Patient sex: M
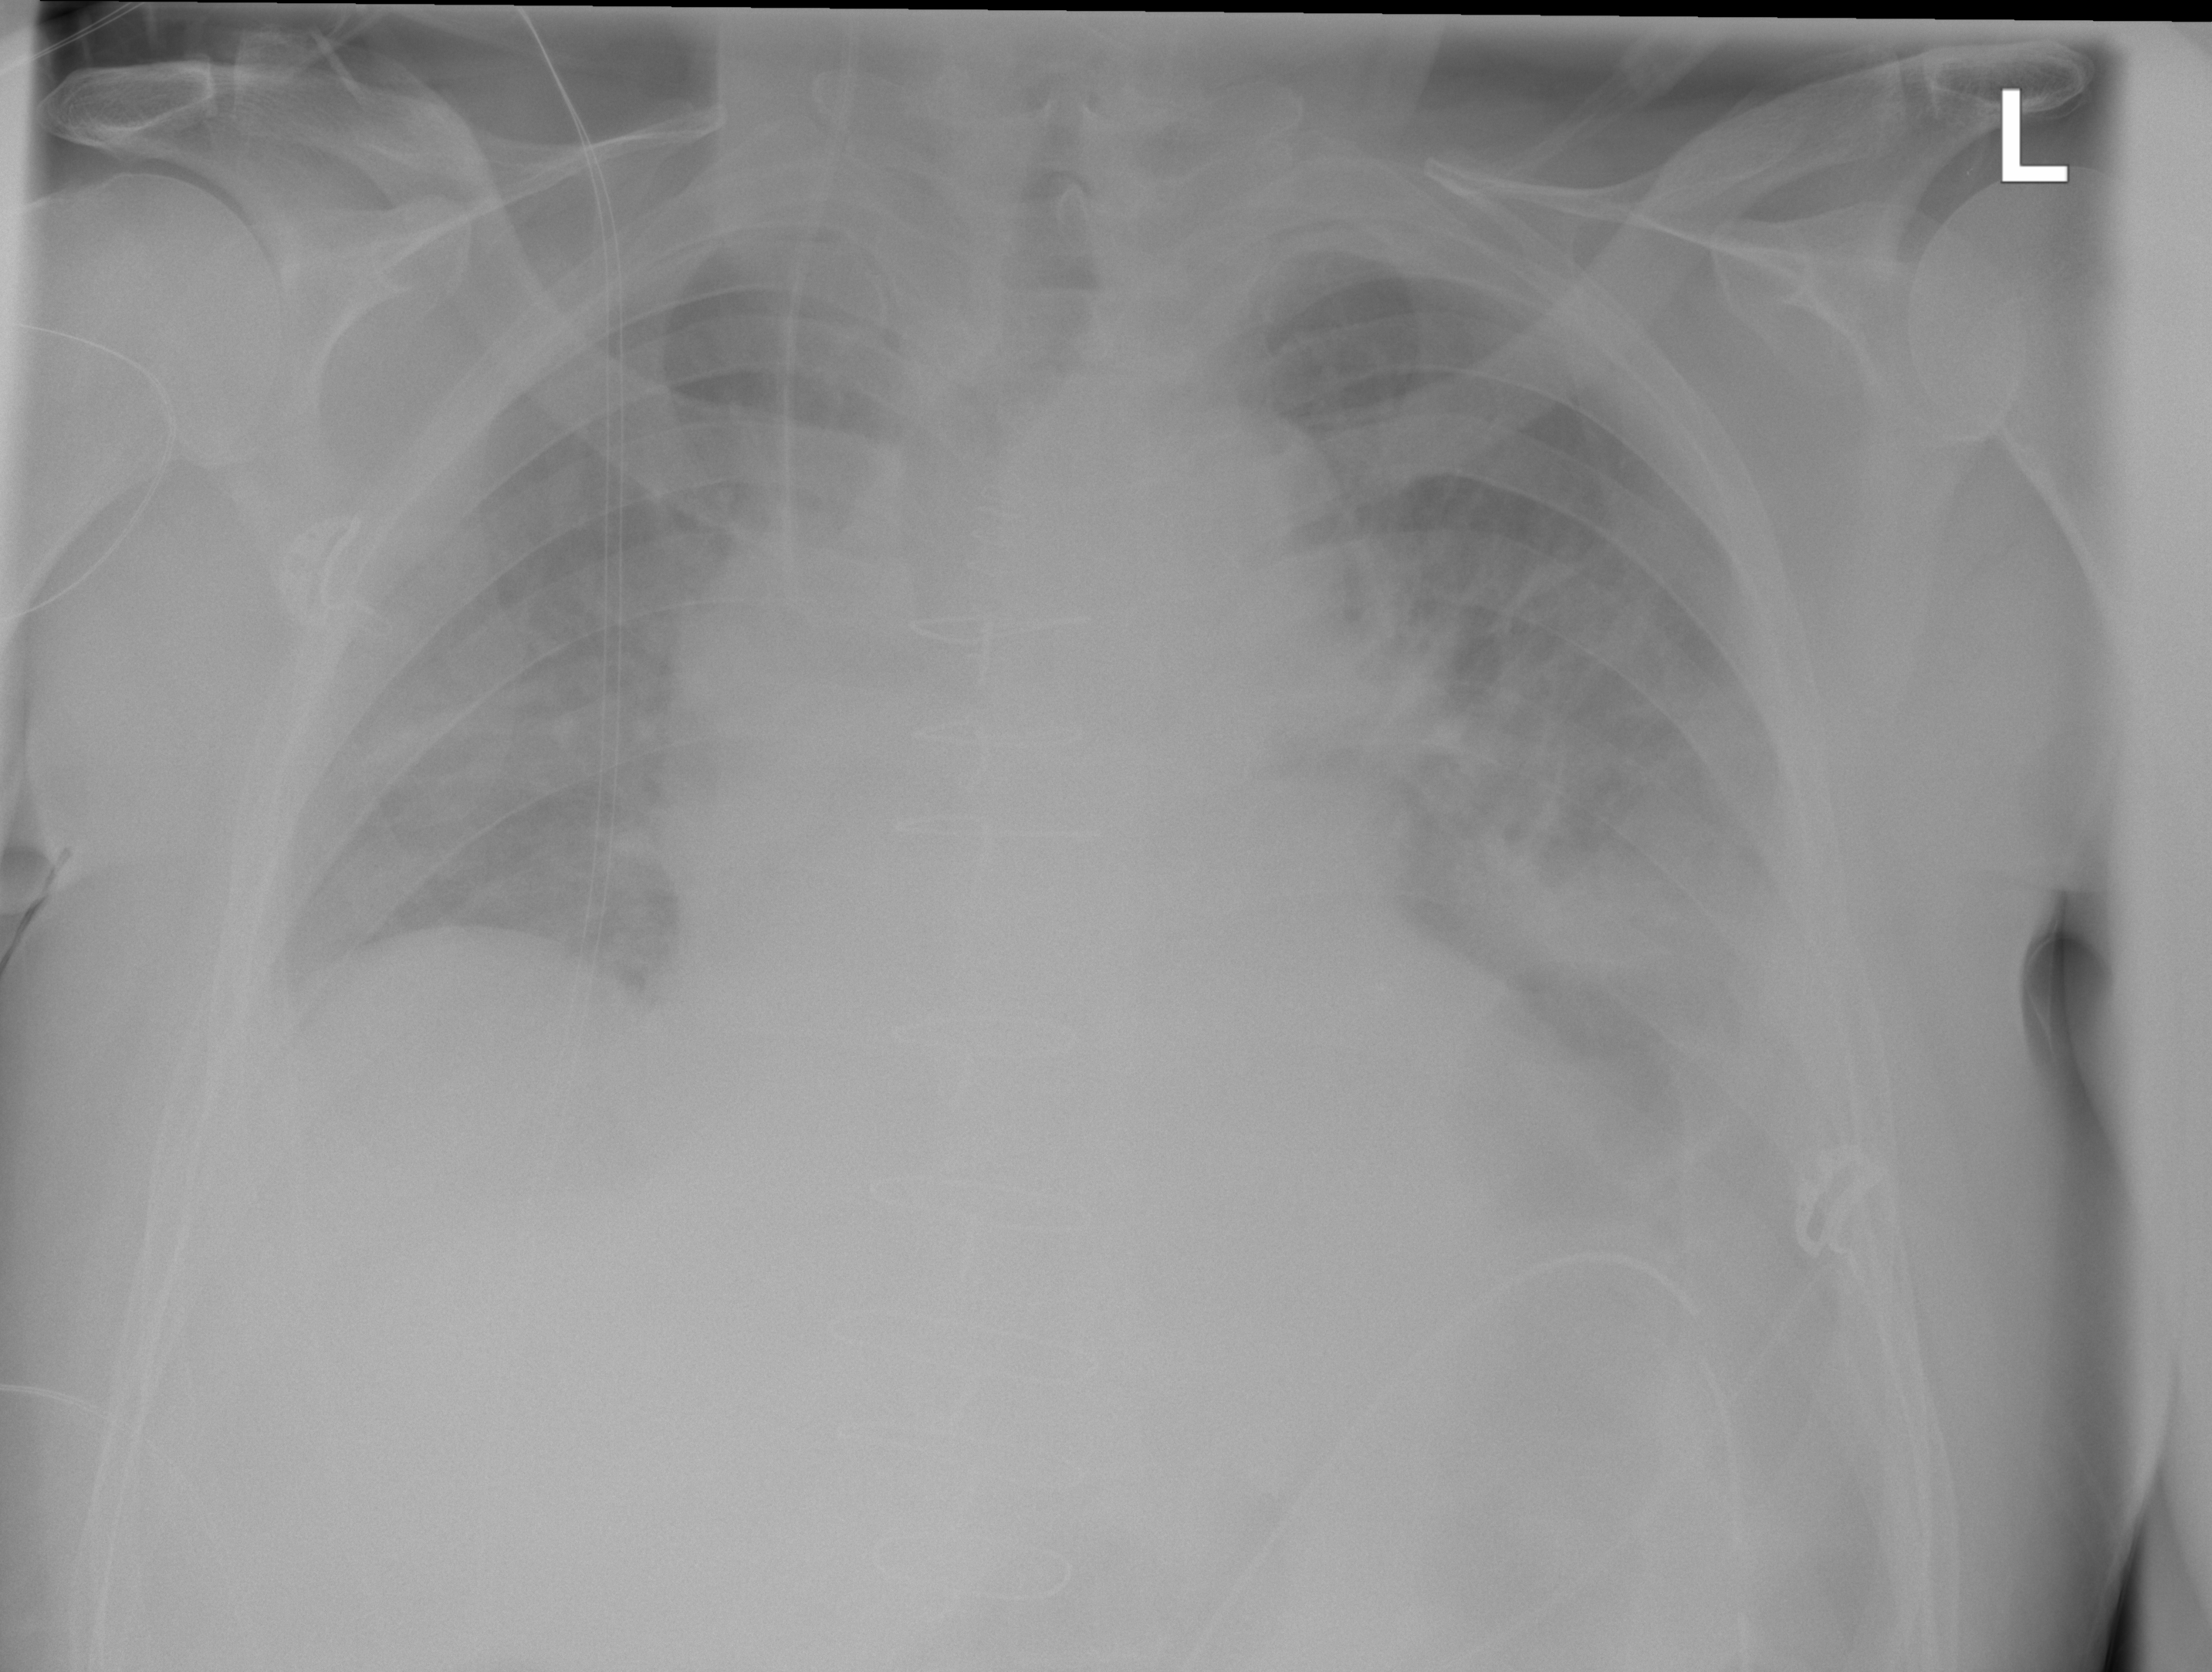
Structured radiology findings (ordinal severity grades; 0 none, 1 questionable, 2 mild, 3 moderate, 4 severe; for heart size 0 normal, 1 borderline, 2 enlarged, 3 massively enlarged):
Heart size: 2
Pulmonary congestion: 2
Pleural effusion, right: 0
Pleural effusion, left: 3
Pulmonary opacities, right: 0
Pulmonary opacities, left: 0
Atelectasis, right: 0
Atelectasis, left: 2